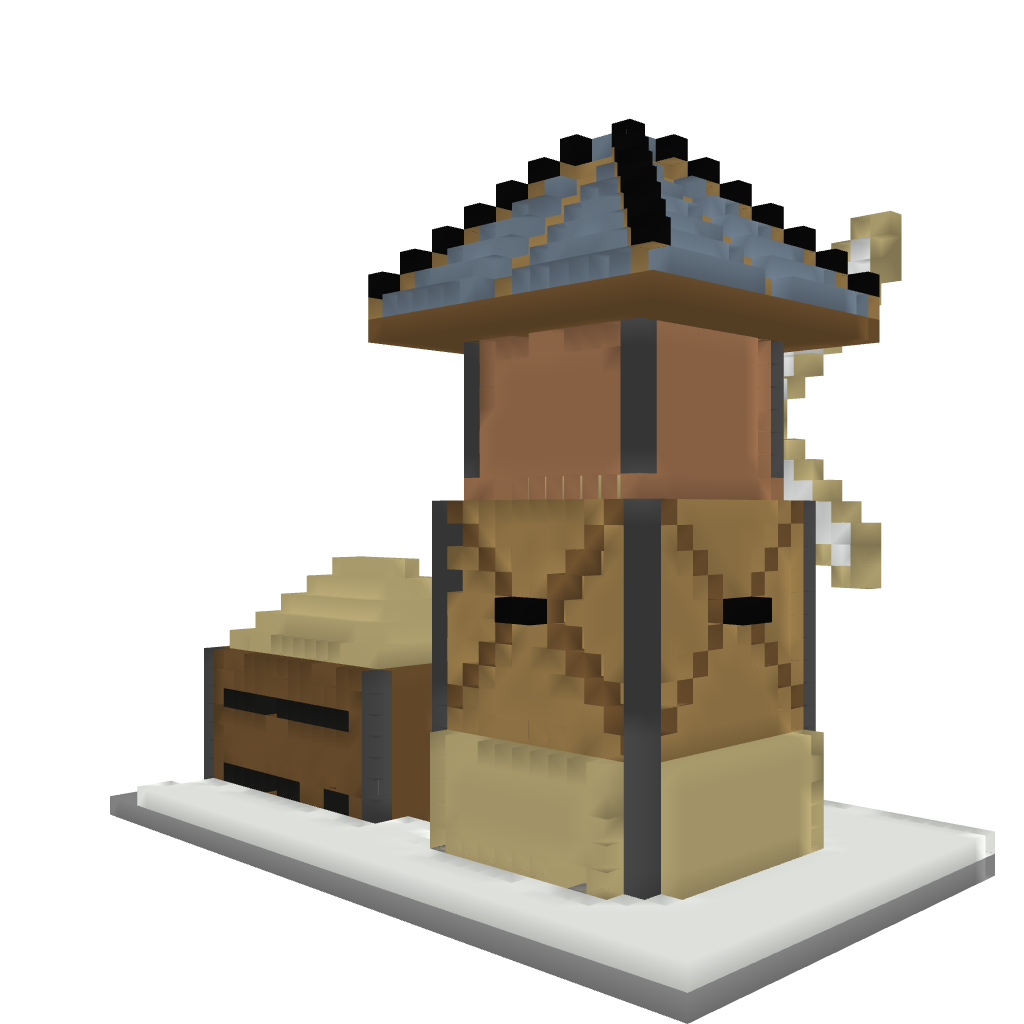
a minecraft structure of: Windmill with house